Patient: sex M, age 71
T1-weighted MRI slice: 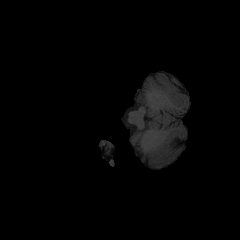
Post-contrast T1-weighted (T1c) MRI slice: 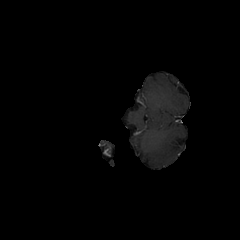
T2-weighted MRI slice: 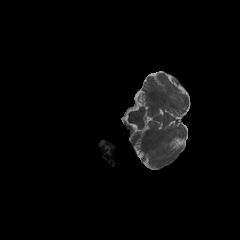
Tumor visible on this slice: no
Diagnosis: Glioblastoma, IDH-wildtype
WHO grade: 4